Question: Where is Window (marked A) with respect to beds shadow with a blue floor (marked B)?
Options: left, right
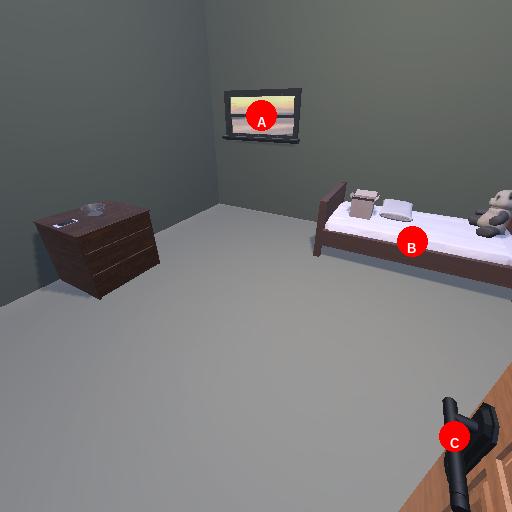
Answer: left